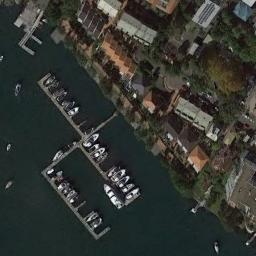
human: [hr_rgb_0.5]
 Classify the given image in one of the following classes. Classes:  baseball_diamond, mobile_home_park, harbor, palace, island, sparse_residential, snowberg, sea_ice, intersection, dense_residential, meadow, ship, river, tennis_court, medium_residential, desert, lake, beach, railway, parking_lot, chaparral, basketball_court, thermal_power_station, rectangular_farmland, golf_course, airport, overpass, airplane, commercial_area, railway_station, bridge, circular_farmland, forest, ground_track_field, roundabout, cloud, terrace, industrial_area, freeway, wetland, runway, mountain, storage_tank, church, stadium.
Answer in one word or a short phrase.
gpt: harbor